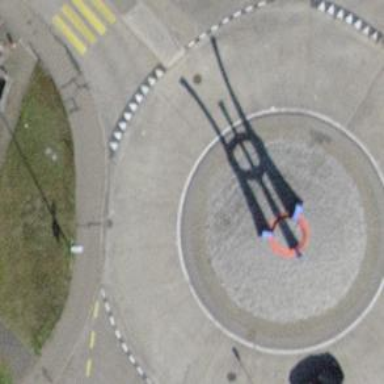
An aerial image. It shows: Secondary road with asphalt surface leading to roundabout junction.